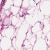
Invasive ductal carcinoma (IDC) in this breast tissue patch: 0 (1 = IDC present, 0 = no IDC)